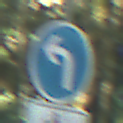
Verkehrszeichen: VorgeschriebeneFahrtrichtungLinks
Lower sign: EinspurigeFahrzeugeFrei3
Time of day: Midday
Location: Outdoor (Nature)
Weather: Clear
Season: NotSpecified
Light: Natural